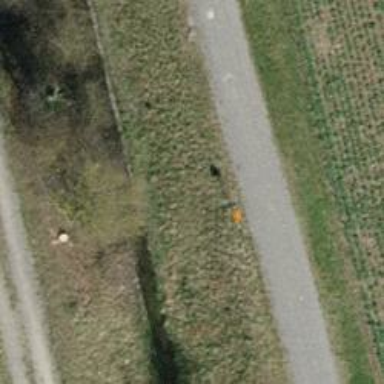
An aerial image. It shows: Pipeline marker.